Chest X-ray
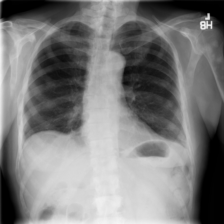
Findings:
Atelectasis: negative
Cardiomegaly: negative
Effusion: negative
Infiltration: negative
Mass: negative
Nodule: negative
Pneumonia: negative
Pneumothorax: negative
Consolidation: negative
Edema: negative
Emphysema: negative
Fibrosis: negative
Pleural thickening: negative
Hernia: negative